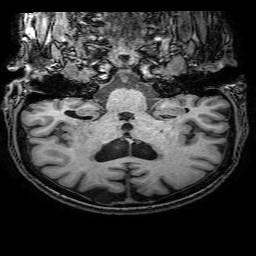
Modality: T1w
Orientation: sagittal
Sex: female
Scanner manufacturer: philips
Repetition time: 0.008135 s
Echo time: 0.00373 s